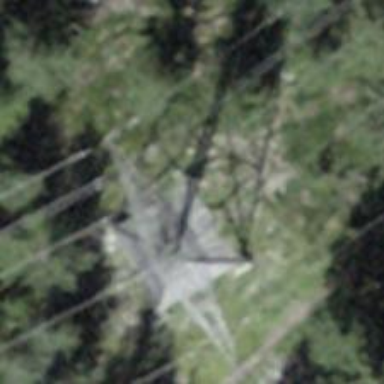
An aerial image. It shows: Power tower.